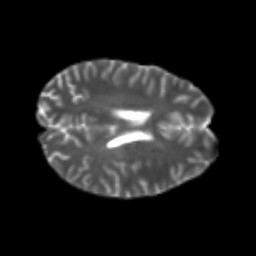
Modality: T2w
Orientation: axial
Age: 24
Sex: male
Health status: healthy
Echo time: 0.074 s